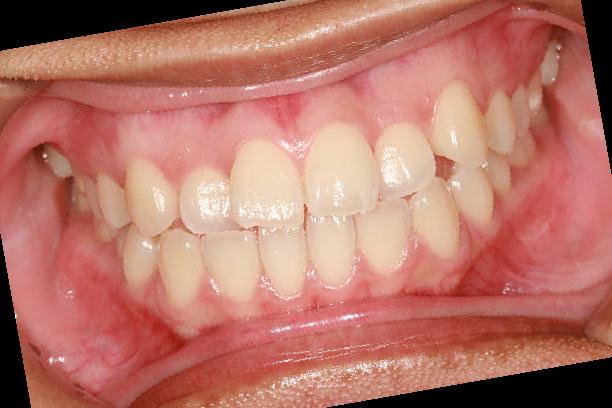
Condition: Gingivitis